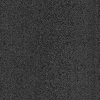
Atmospheric dust classification: dusty